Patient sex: M
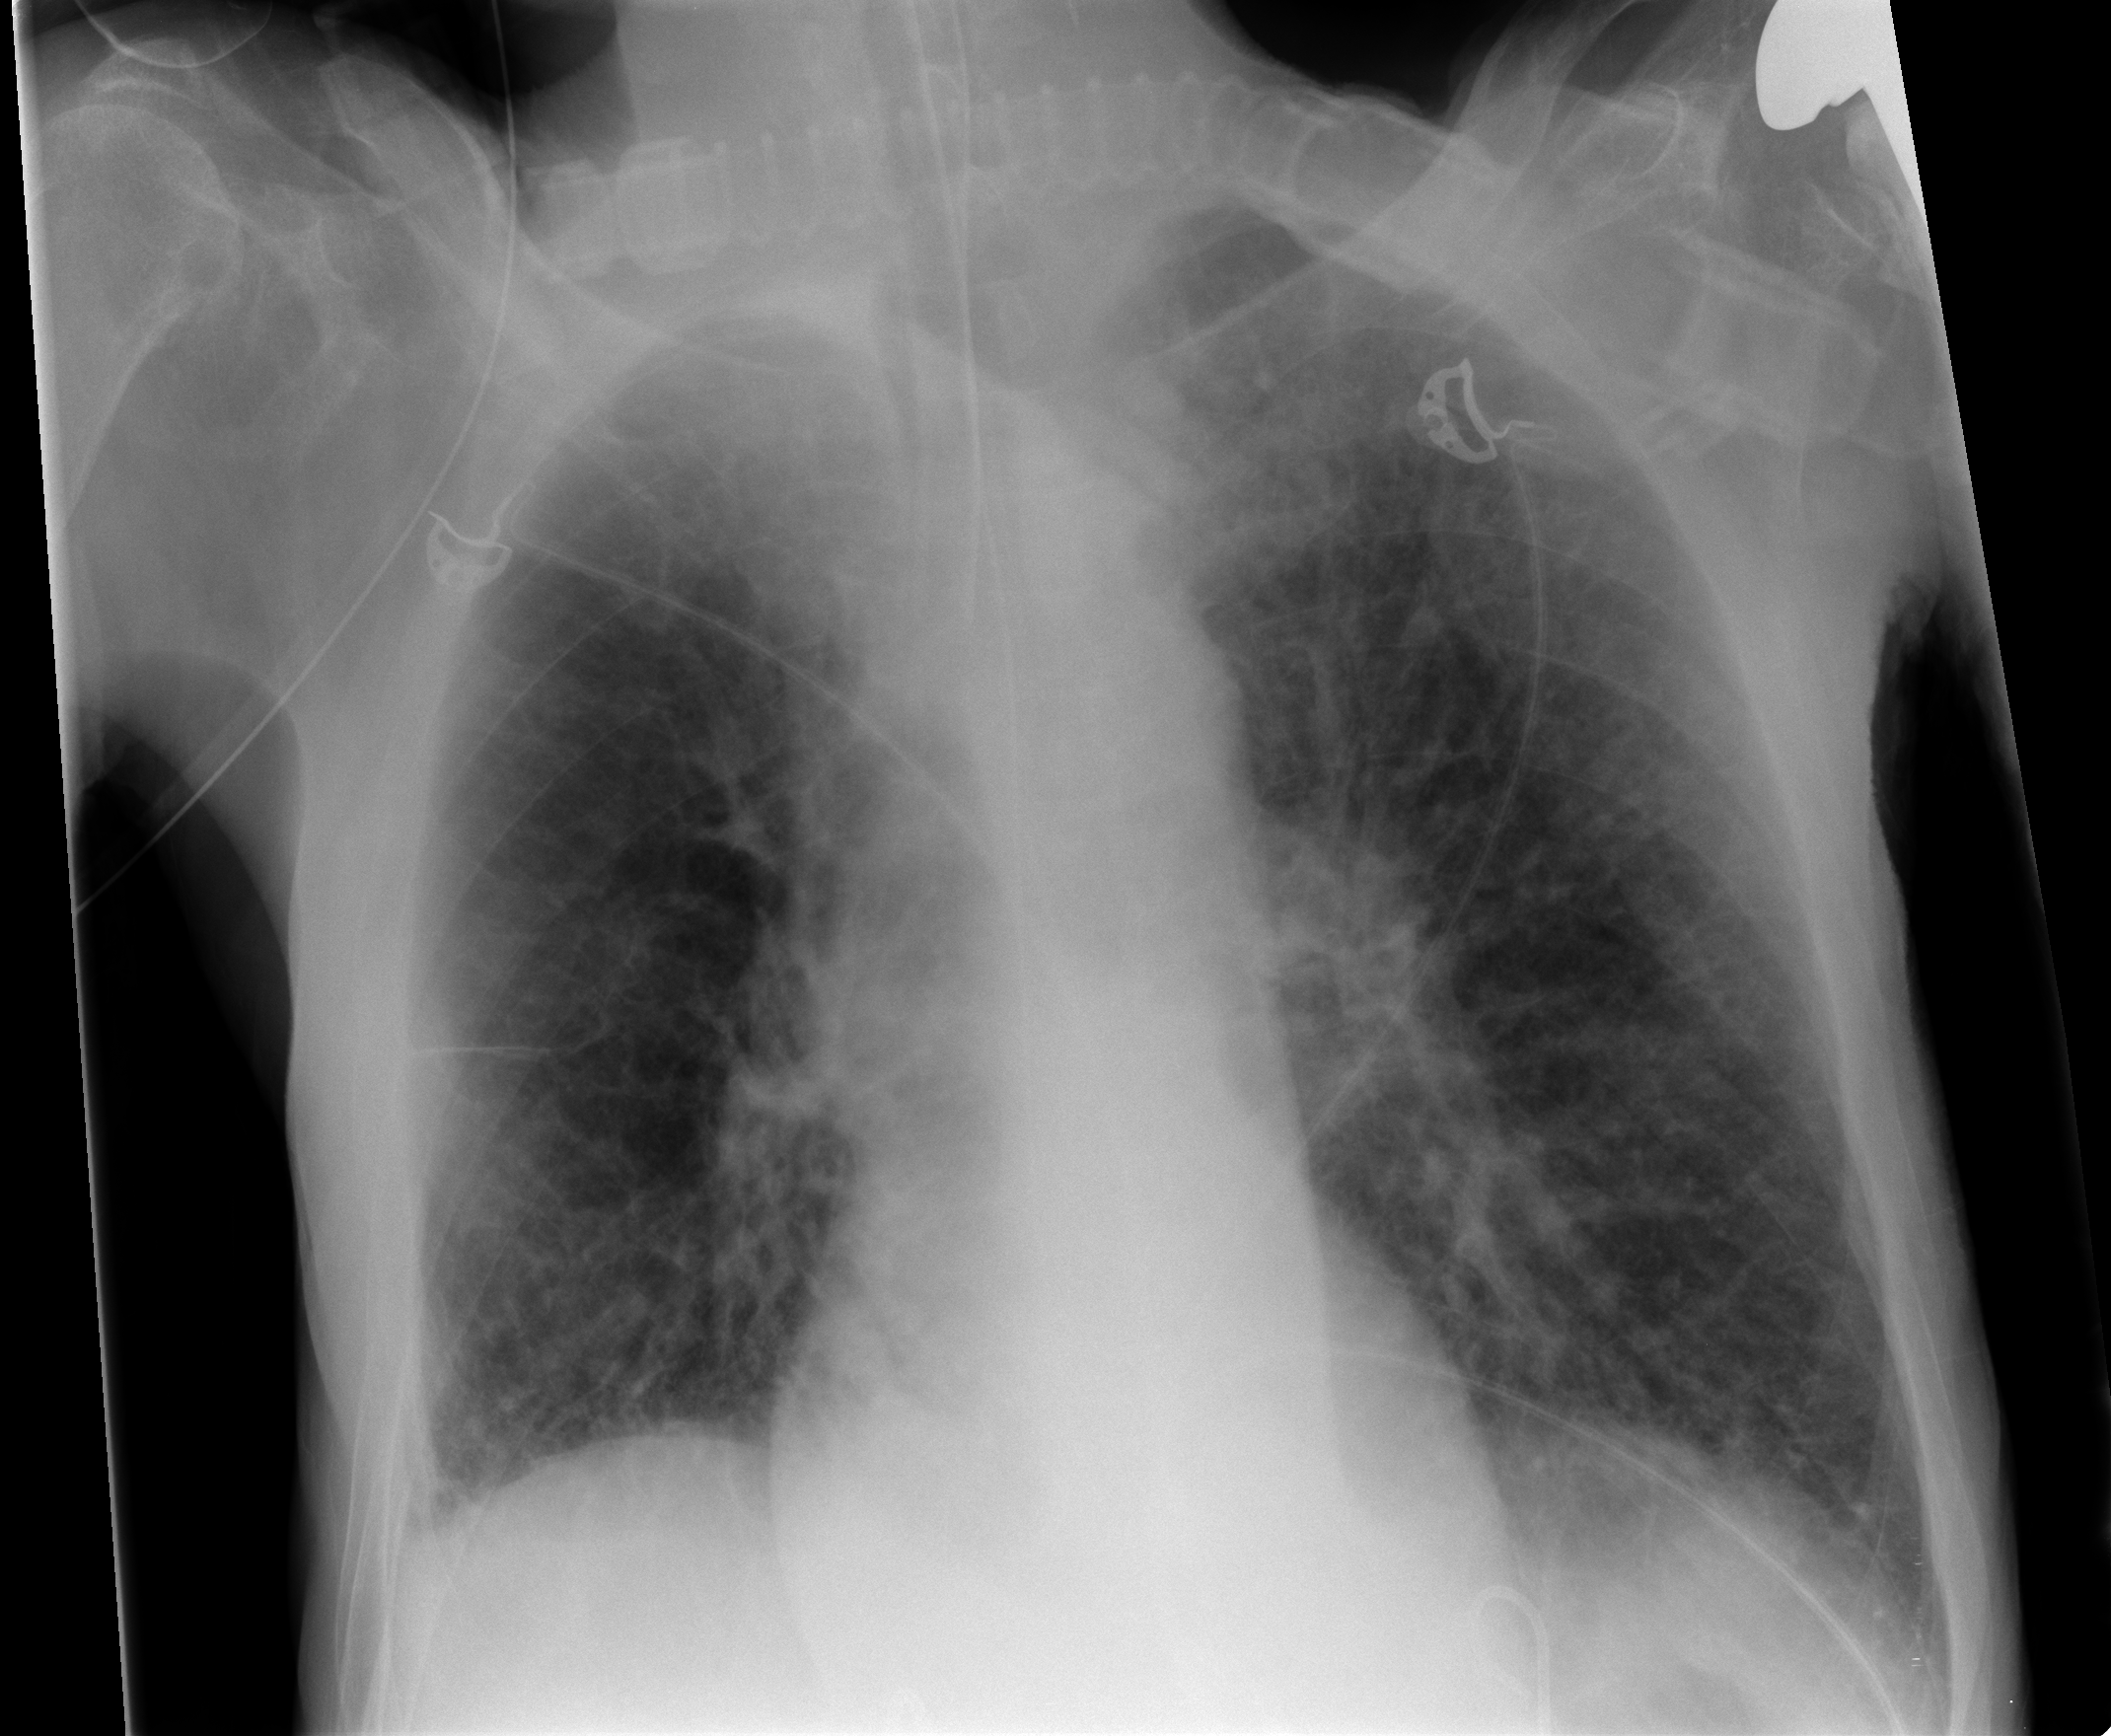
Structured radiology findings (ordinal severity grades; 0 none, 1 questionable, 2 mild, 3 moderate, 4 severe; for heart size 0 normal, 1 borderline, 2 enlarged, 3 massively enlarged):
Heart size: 0
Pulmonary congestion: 2
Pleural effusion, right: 0
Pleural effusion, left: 0
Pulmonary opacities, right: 0
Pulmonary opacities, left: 0
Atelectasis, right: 0
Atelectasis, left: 0